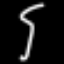
Label: squiggle